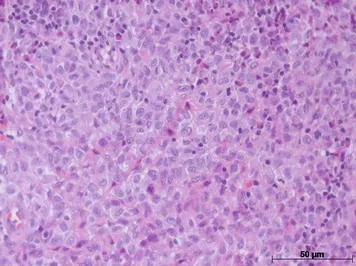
Hematoxylin-eosin staining showed basophilic nuclei and eosinophilic cell plasma.
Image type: pathology (h&e)